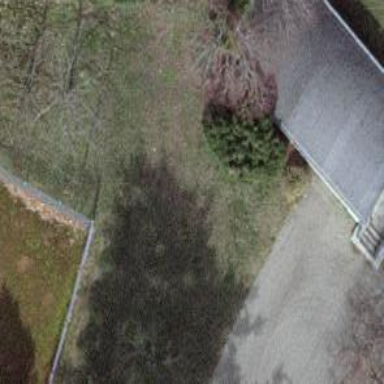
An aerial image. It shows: Shed.